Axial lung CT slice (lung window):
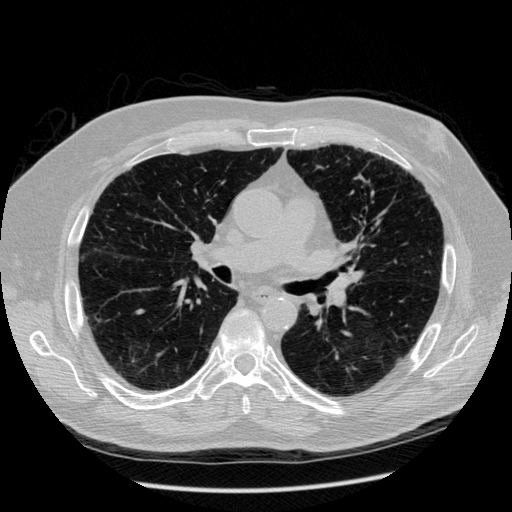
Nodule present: no